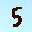
Label: 5